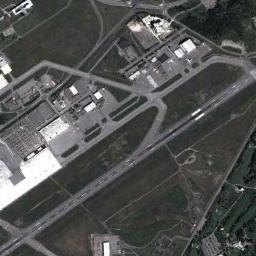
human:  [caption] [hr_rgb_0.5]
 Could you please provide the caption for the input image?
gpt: An airport with some staggered runways on the lawn and some white buildings beside .

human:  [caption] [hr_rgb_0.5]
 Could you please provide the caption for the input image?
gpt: A complex airport with many runways and buildings is surrounded by a green farmland .

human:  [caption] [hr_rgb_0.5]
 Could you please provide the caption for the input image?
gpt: There is an airport in the middle of the field next to some trees .

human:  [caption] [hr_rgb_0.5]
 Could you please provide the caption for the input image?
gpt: The lawn is divided into many rectangular areas by runways .

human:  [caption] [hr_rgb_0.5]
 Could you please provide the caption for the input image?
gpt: There are many buildings of different sizes and shapes at the airport .